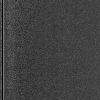
Atmospheric dust classification: dusty